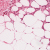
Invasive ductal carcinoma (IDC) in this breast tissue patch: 0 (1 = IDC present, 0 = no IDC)